Interaction volume radius: 10 \u00c5
Interaction volume height: 20 \u00c5
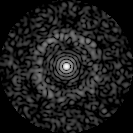
Disorder parameter: 0.8103